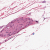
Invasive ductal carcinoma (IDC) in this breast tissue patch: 0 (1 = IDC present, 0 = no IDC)